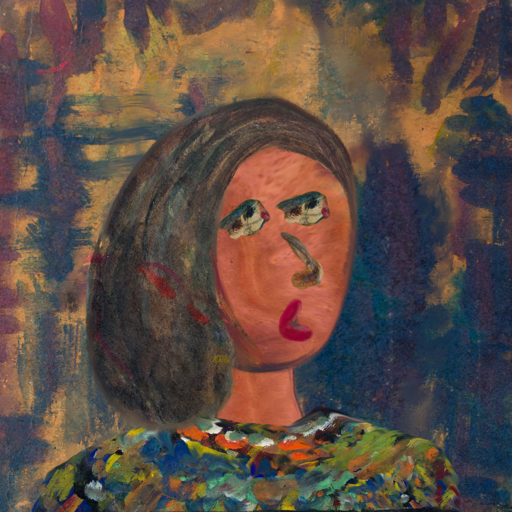
Background: InTheSun, Head And Neck Side: Mother_And_Son_Mother, Face Side: Pipe, Bust: An_Impression, Hair Side: Gypsy_Mother, Head Accessory: Blank, Second Necklace: Blank, Necklace: Blank, Baby: Blank